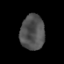
Tissue: prostate
Cell type: T cells
Senescence score: 0.2588
Nuclear area (px): 839
Mean DAPI intensity: 80.648